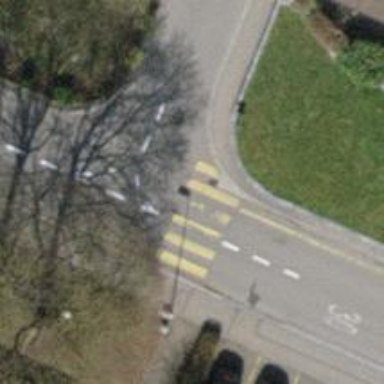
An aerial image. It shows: Uncontrolled crossing on the road.